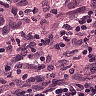
Metastatic tissue present: yes